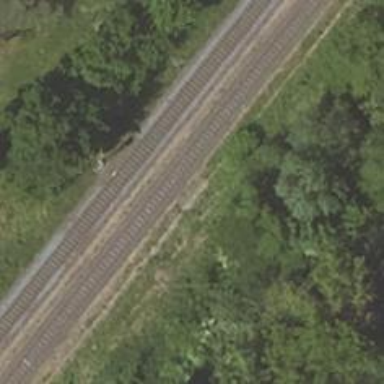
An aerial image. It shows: Railway signal.